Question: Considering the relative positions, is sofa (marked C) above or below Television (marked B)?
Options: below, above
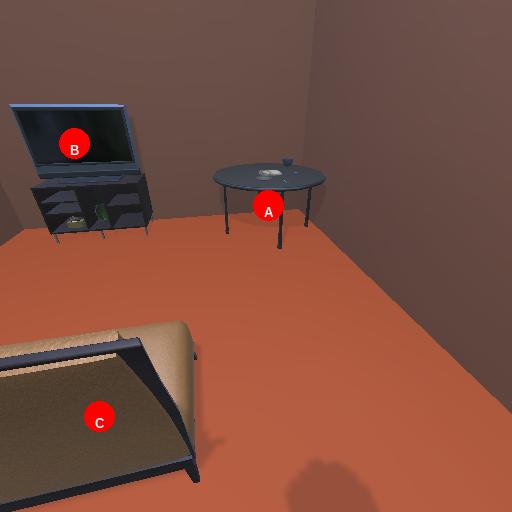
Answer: below